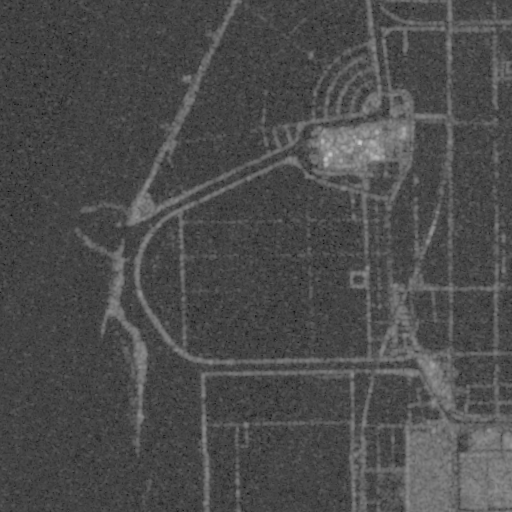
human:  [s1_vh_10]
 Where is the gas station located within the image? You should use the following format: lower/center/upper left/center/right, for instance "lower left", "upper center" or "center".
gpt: The gas station is located in the upper center of the image.
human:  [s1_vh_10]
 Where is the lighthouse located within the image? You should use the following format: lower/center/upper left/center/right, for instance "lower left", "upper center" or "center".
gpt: The lighthouse is located in the center left of the image.
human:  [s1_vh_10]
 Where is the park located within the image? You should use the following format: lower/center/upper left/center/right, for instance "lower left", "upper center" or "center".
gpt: The park is located in the lower right of the image.
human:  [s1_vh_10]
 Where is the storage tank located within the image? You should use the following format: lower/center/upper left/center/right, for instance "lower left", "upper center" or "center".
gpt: The storage tank is located in the upper center of the image.
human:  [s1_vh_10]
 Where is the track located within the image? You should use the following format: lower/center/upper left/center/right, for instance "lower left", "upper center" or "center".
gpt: The track is located in the upper right of the image.
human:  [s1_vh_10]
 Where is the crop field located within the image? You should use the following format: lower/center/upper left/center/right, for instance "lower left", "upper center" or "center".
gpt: There is no crop field in the image.

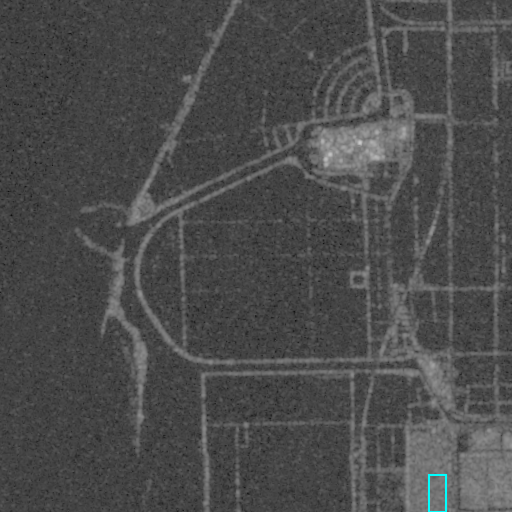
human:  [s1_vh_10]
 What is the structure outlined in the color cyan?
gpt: The structure outlined in cyan is a park.
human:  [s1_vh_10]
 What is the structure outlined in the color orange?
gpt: There is no orange outline.